Question: First of all, there is already <URL>, but these answers don't help.
As already mentioned in the topic, I'd like to modify the color of the inactive line in code assist (without changing other areas) because white on light grey background is hardly seen.

"Colors and fonts" just contain "Content assist foreground/background color", this only changes the foreground/background of the whole code assist but not of the active or inactive line. There doesn't seem to be an option for this. Is it possible to change this in a different way, maybe with some kind of stylesheet?
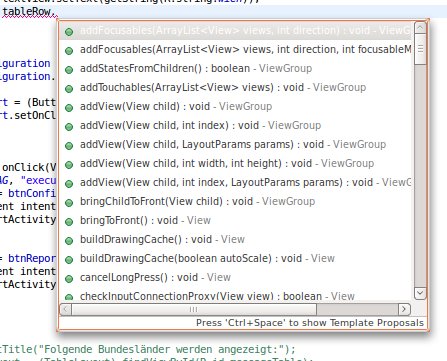
Answer: After tinkering around for hours I found the solution. The related GTK class is GTKTreeView, the corresponding widget state is base[ACTIVE]. Unfortunately, a color change will affect other GTKTreeViews in Eclipse too (e.g. the tree view in project explorer, but for me it doesn't matter). I've set the background color of the list items to hex #AAAAAA so their look is a little bit darker now. I saved these settings als .gtkrc-eclipse in my home dir:
'''
style "eclipse" {
font_name = "Sans Condensed 8"
}
style "listitem" {
base[ACTIVE] = "#AAAAAA"
}
class "GtkWidget" style "eclipse"
class "GtkTreeView" style "listitem"
'''
..and the command of my Eclipse launcher looks like this:
'''
env GTK2_RC_FILES=/usr/share/themes/Ambiance/gtk-2.0/gtkrc:/home/myuser/.gtkrc-eclipse '/opt/eclipse/eclipse'
'''